Interaction volume radius: 5 \u00c5
Interaction volume height: 30 \u00c5
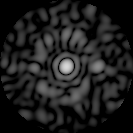
Disorder parameter: 0.8591